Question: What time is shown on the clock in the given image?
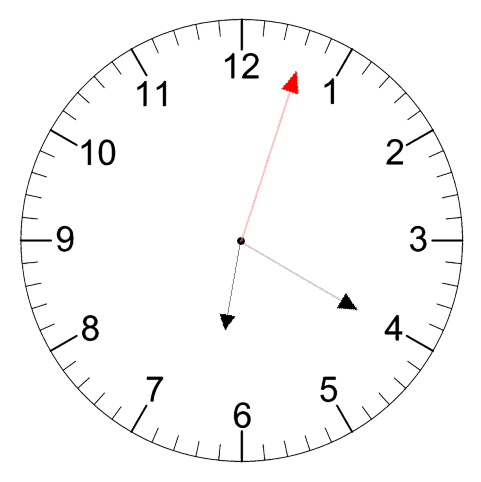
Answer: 06:20:03